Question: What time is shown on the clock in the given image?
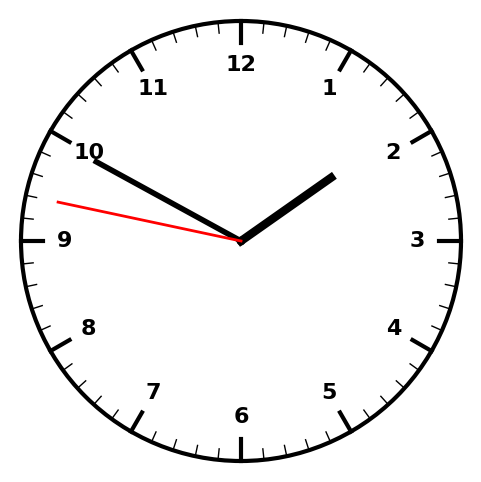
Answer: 01:49:47